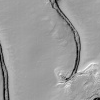
Atmospheric dust classification: not_dusty